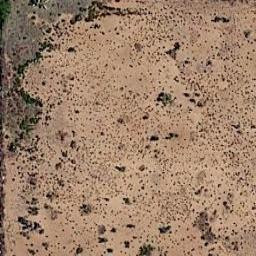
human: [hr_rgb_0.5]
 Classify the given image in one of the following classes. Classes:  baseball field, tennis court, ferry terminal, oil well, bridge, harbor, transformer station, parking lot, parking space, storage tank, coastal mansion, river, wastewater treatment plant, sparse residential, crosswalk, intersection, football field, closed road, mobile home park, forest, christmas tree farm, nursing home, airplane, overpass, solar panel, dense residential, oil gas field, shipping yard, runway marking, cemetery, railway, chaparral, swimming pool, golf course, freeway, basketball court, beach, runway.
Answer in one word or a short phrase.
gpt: chaparral